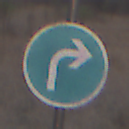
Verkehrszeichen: VorgeschriebeneFahrtrichtungRechts
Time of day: SunriseSunset
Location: Outdoor (Nature)
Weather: Clear
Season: NotSpecified
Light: Natural